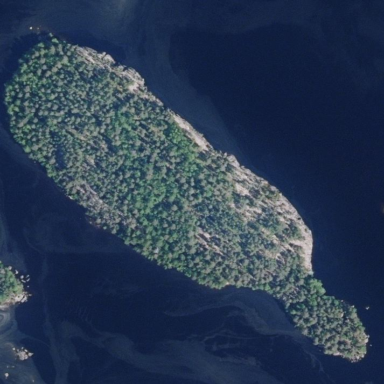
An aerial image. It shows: Island covered with woodland.